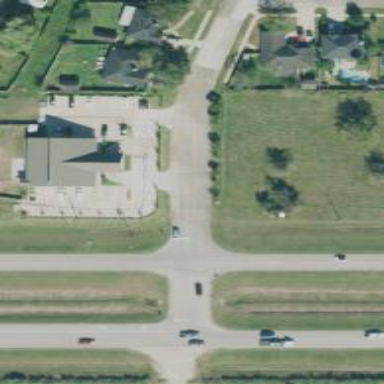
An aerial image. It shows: Road with stop sign.